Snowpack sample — Buffalo Mountain, Silverthorne, Colorado, USA (1/25/25, 10:11 AM MST)
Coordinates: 39.6222, -106.1139
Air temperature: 22 °F
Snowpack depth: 110 cm
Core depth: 10 cm
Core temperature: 46.4 °F
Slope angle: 12°, slope face: 102°
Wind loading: high
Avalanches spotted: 0
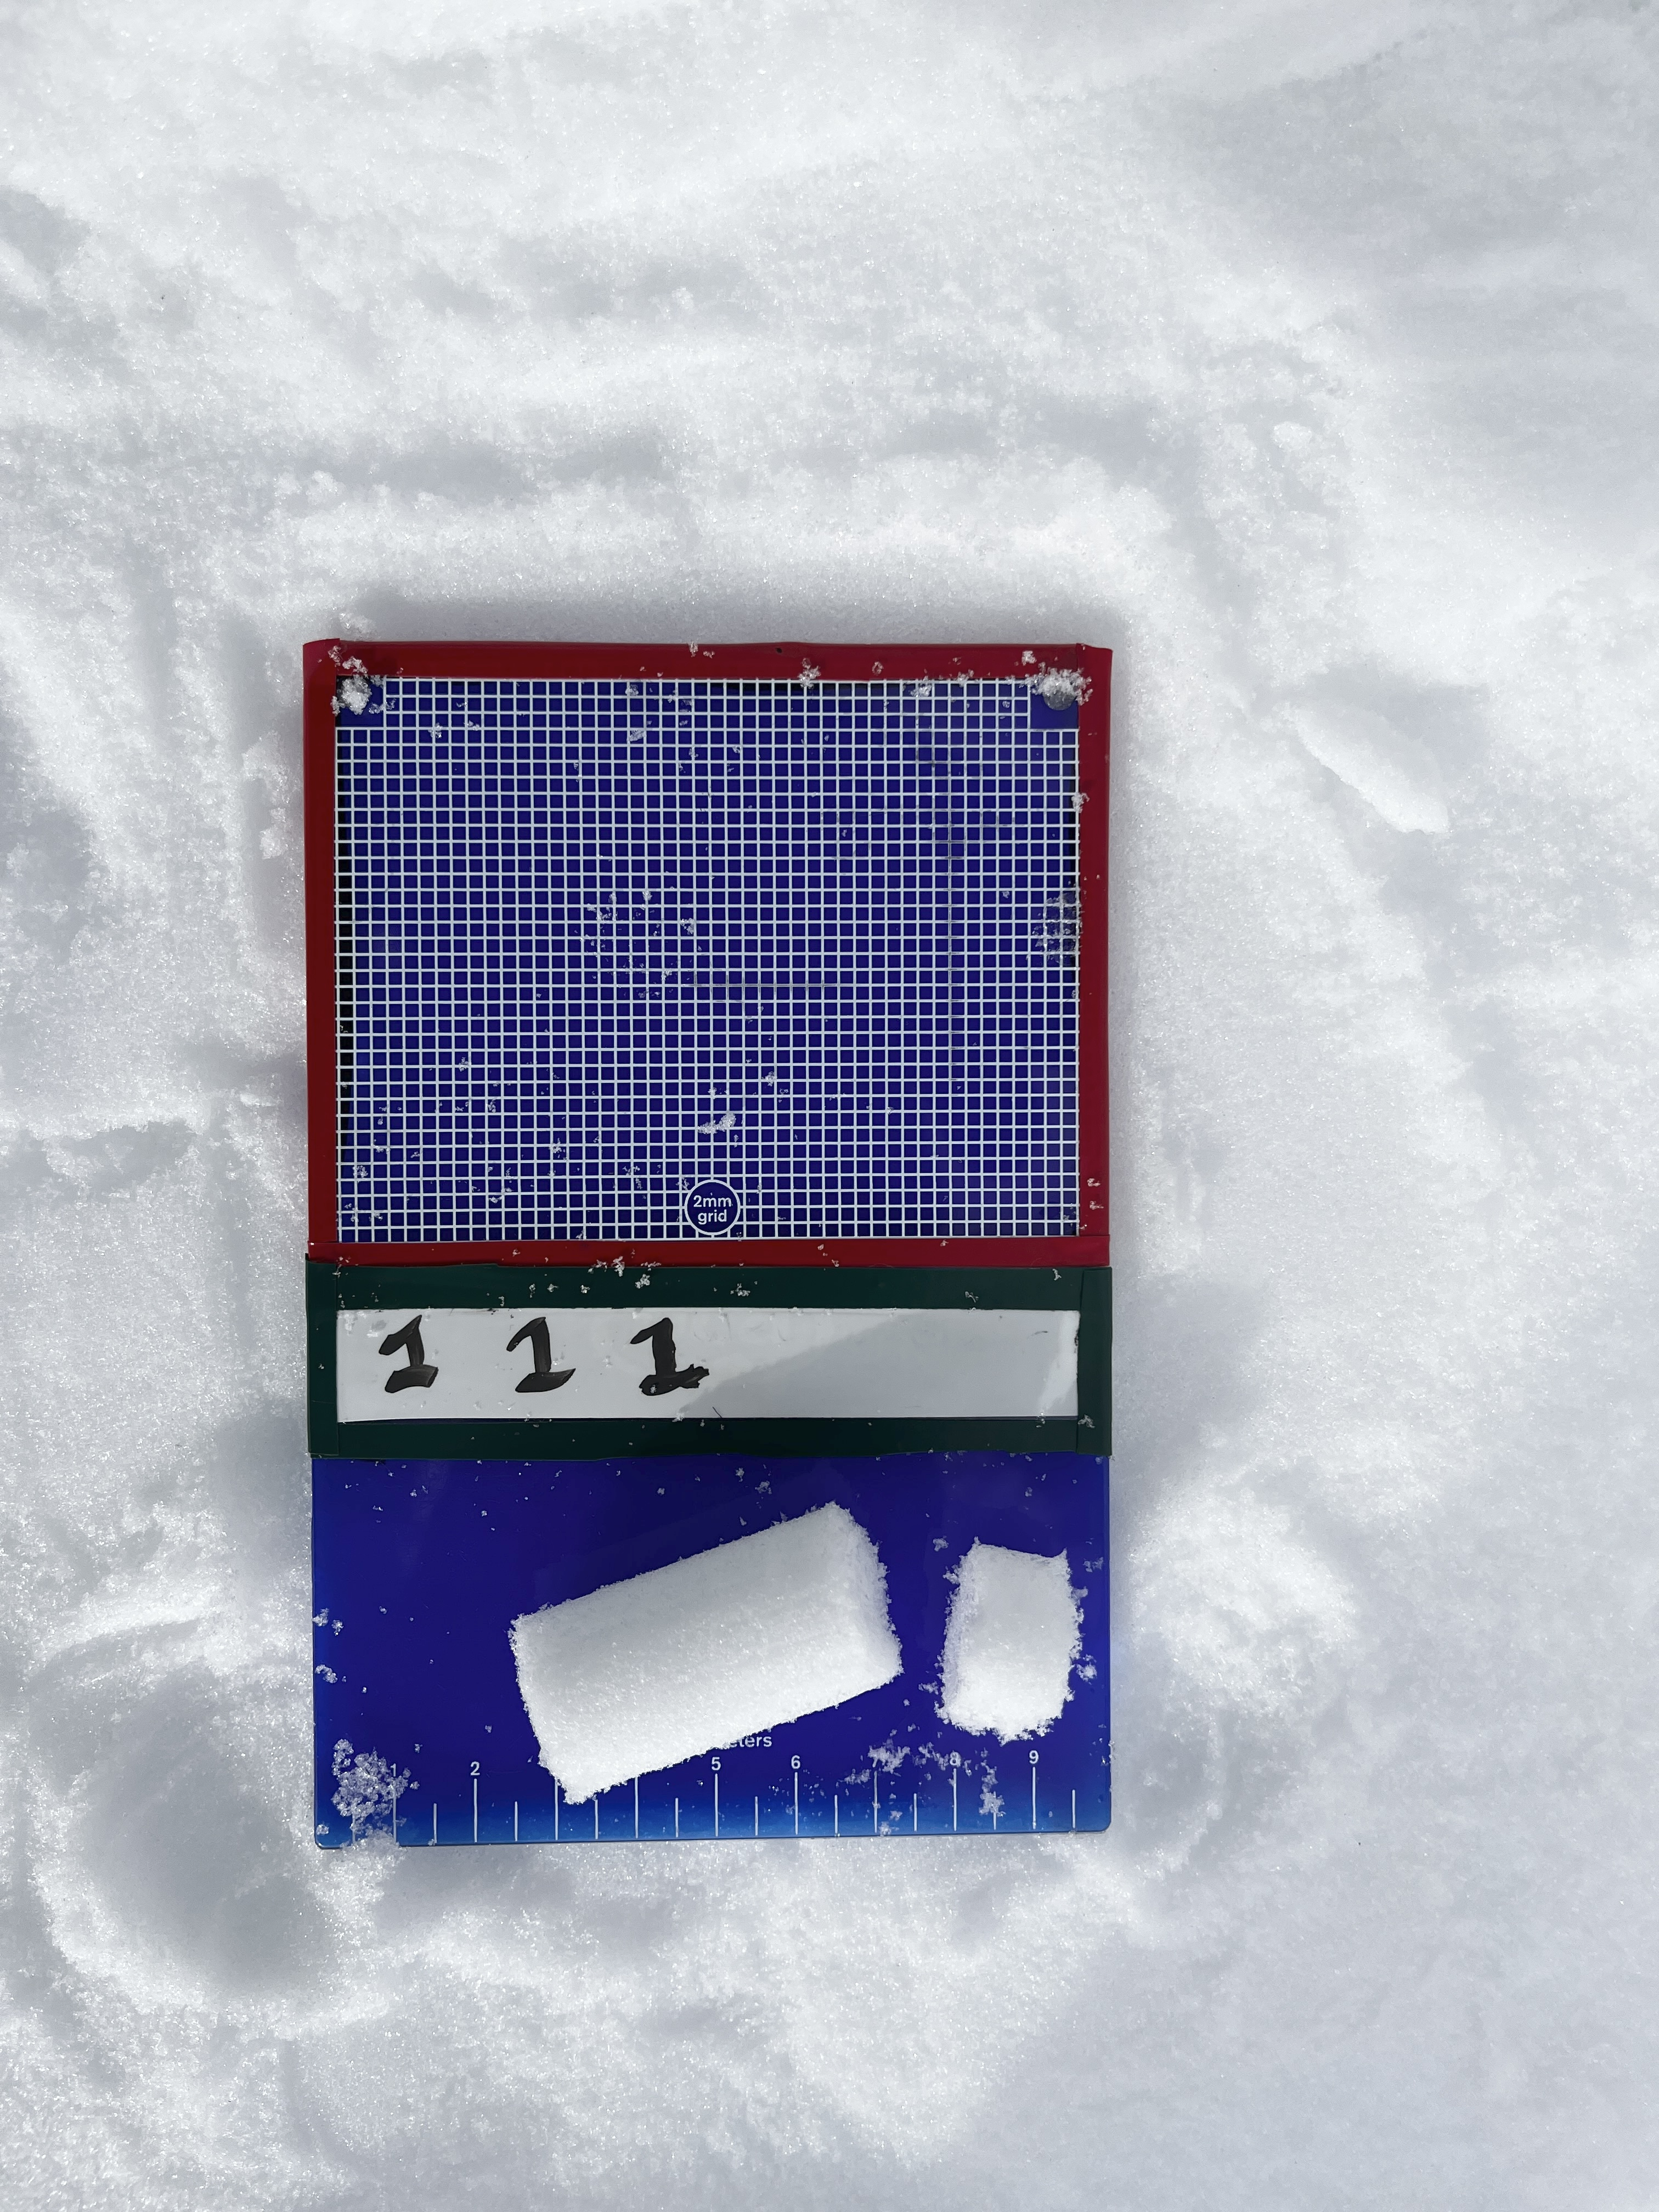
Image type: crystal_card
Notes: No avalanches nearby, collected on the outskirts of a fire break 15 meters from the treeline, on way to Buffalo and Red Mountain